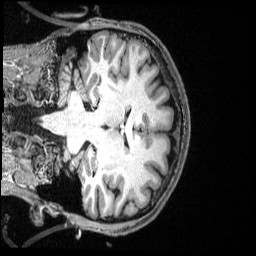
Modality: T1w
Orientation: coronal
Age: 29
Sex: male
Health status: healthy
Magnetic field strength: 3 T
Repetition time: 2.53 s
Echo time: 0.00331 s